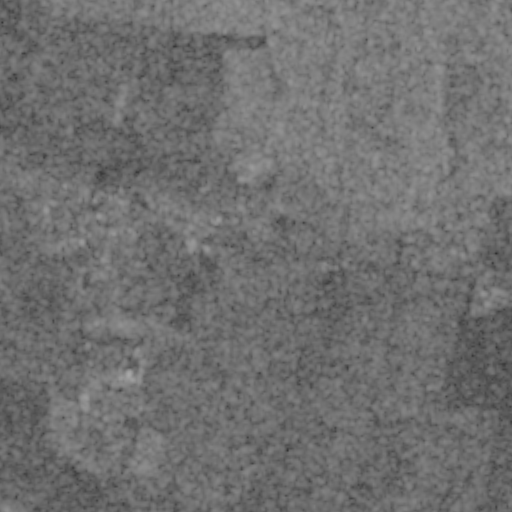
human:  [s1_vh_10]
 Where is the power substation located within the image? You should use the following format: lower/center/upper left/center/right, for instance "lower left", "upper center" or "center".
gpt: The power substation is located in the lower left of the image.
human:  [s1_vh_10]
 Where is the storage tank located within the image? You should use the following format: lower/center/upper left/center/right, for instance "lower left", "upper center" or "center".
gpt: The storage tank is located in the lower left of the image.
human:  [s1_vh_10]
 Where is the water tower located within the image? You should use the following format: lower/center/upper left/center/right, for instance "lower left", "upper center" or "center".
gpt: The water tower is located in the center left of the image.
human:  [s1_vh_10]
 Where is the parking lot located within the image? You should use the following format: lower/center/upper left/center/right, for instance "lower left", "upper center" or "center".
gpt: There is no parking lot in the image.

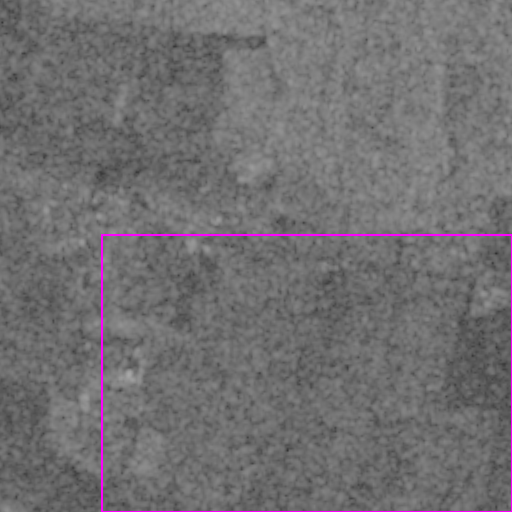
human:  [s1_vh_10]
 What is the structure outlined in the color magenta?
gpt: The structure outlined in magenta is a crop field.
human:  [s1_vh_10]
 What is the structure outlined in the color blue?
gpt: There is no blue outline.